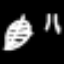
Label: leaf